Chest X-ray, PA view. Patient: 57 years old, sex F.
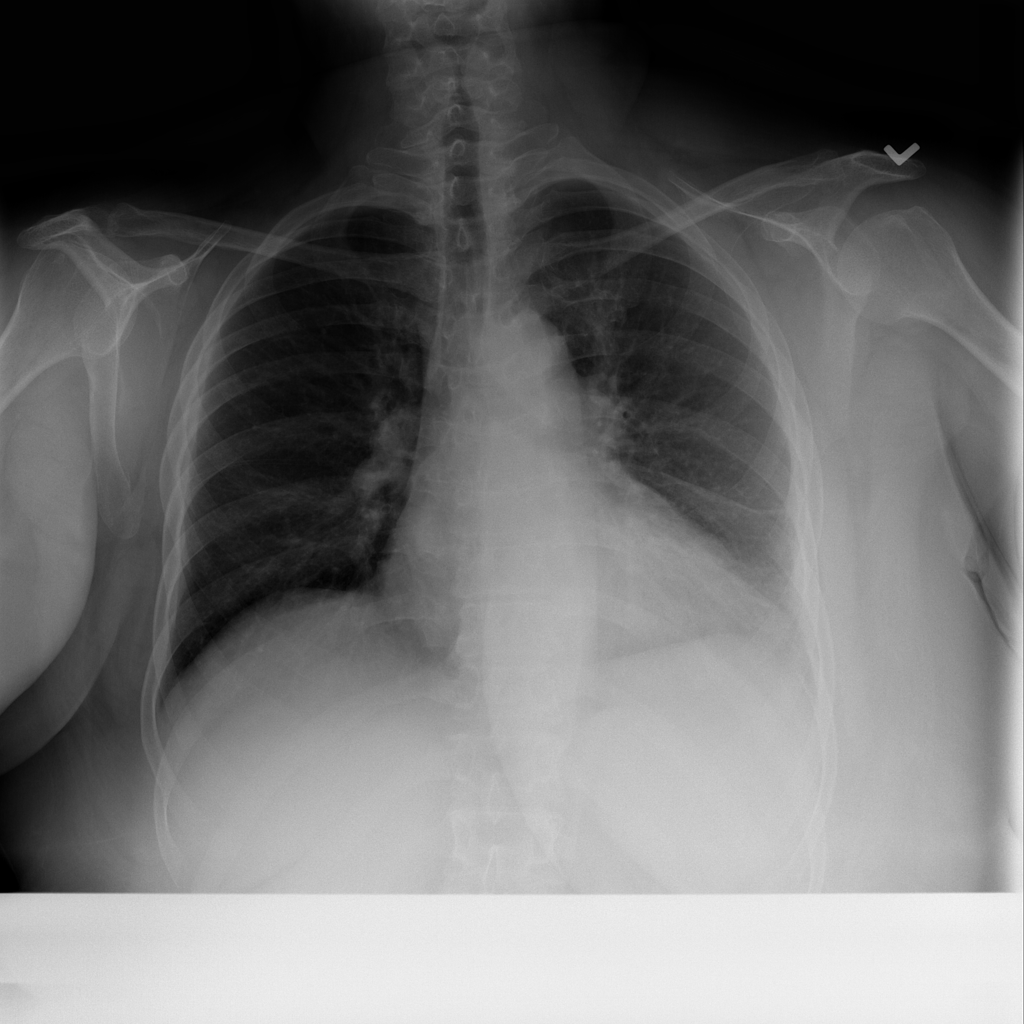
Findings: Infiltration